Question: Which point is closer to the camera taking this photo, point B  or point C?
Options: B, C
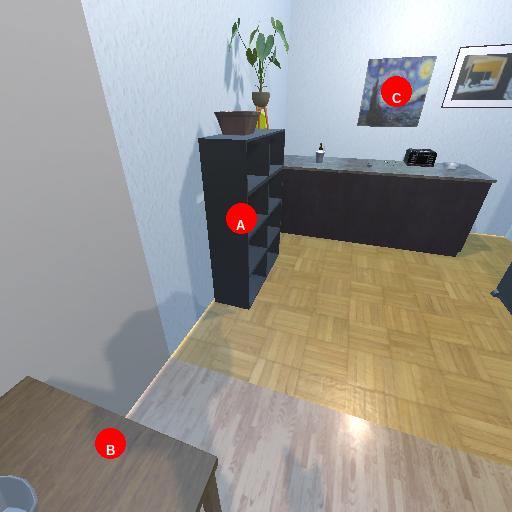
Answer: B